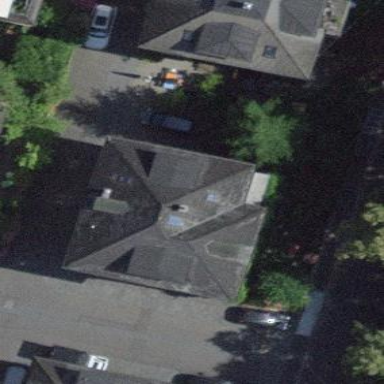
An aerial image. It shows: Hipped roof on apartment building.